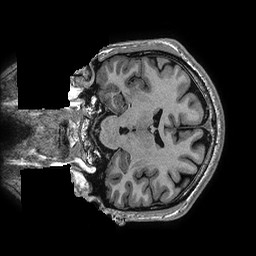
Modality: T1w
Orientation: coronal
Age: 35
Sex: male
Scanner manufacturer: ge
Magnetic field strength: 3 T
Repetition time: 0.006952 s
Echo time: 0.00292 s